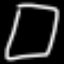
Label: square